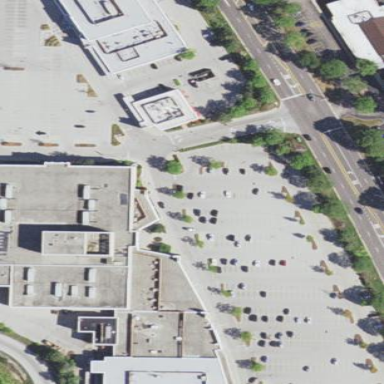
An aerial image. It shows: Retail area.